Question: I'm trying to style a combobox in silverlight and am running into an issue. Please look at the attached image.

Look at what the red arrow is pointing to. I'm unable to figure out what I should change to get that light blue to change. What do I do?
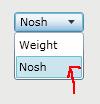
Answer: Here is :
'''
<Style x:Key="DefaultComboBoxItemStyle" TargetType="ComboBoxItem">
<Setter Property="Padding" Value="3"/>
<Setter Property="HorizontalContentAlignment" Value="Left"/>
<Setter Property="VerticalContentAlignment" Value="Top"/>
<Setter Property="Background" Value="Transparent"/>
<Setter Property="BorderThickness" Value="1"/>
<Setter Property="TabNavigation" Value="Local"/>
<Setter Property="Template">
<Setter.Value>
<ControlTemplate TargetType="ComboBoxItem">
<Grid Background="{TemplateBinding Background}">
<VisualStateManager.VisualStateGroups>
<VisualStateGroup x:Name="CommonStates">
<VisualState x:Name="Normal"/>
<VisualState x:Name="MouseOver">
<Storyboard>
<DoubleAnimation Duration="0" To=".35" Storyboard.TargetProperty="Opacity" Storyboard.TargetName="fillColor"/>
</Storyboard>
</VisualState>
<VisualState x:Name="Disabled">
<Storyboard>
<DoubleAnimation Duration="0" To=".55" Storyboard.TargetProperty="Opacity" Storyboard.TargetName="contentPresenter"/>
</Storyboard>
</VisualState>
</VisualStateGroup>
<VisualStateGroup x:Name="SelectionStates">
<VisualState x:Name="Unselected"/>
<VisualState x:Name="Selected">
<Storyboard>
<DoubleAnimation Duration="0" To=".75" Storyboard.TargetProperty="Opacity" Storyboard.TargetName="fillColor2"/>
</Storyboard>
</VisualState>
</VisualStateGroup>
<VisualStateGroup x:Name="FocusStates">
<VisualState x:Name="Focused">
<Storyboard>
<ObjectAnimationUsingKeyFrames Duration="0" Storyboard.TargetProperty="Visibility" Storyboard.TargetName="FocusVisualElement">
<DiscreteObjectKeyFrame KeyTime="0">
<DiscreteObjectKeyFrame.Value>
<Visibility>Visible</Visibility>
</DiscreteObjectKeyFrame.Value>
</DiscreteObjectKeyFrame>
</ObjectAnimationUsingKeyFrames>
</Storyboard>
</VisualState>
<VisualState x:Name="Unfocused"/>
</VisualStateGroup>
</VisualStateManager.VisualStateGroups>
<Rectangle x:Name="fillColor" Fill="#FFBADDE9" IsHitTestVisible="False" Opacity="0" RadiusY="1" RadiusX="1"/>
<Rectangle x:Name="fillColor2" Fill="#FFBADDE9" IsHitTestVisible="False" Opacity="0" RadiusY="1" RadiusX="1"/>
<ContentPresenter x:Name="contentPresenter" ContentTemplate="{TemplateBinding ContentTemplate}" Content="{TemplateBinding Content}" HorizontalAlignment="{TemplateBinding HorizontalContentAlignment}" Margin="{TemplateBinding Padding}"/>
<Rectangle x:Name="FocusVisualElement" RadiusY="1" RadiusX="1" Stroke="#FF6DBDD1" StrokeThickness="1" Visibility="Collapsed"/>
</Grid>
</ControlTemplate>
</Setter.Value>
</Setter>
</Style>
'''
in your project. with name: and .
Then to your ComboBox item containers:
'''
<ComboBox ItemContainerStyle="{StaticResource DefaultComboBoxItemStyle}"/>
'''